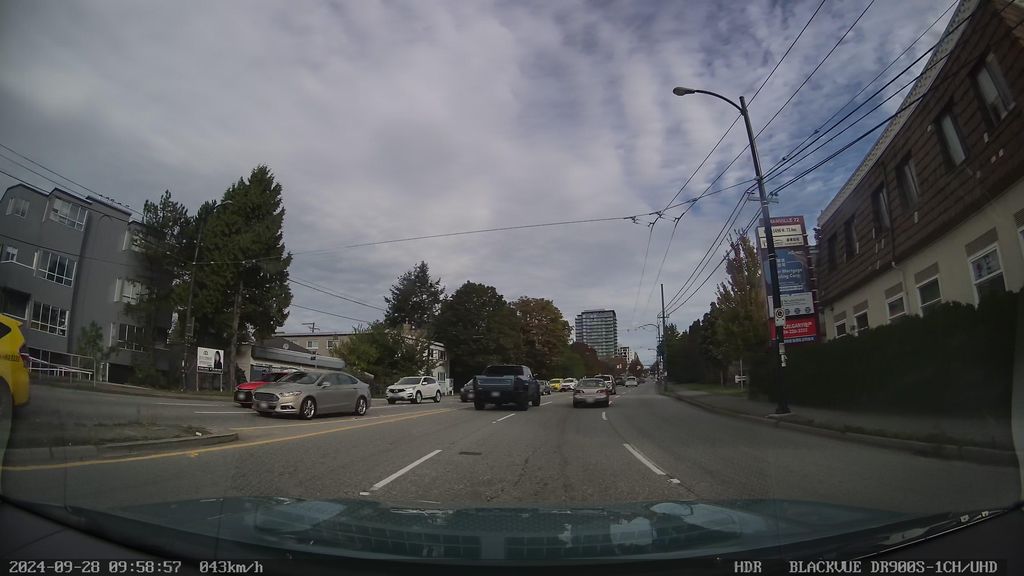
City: vancouver